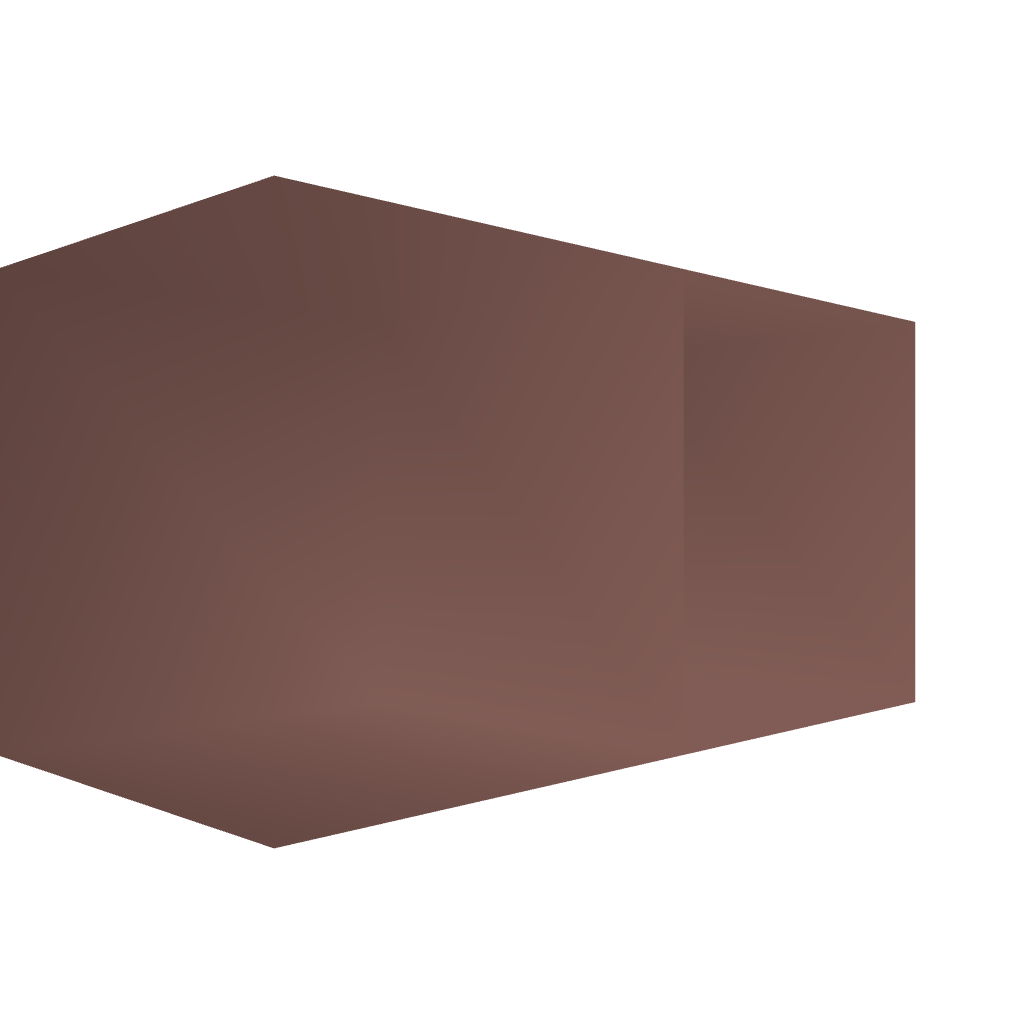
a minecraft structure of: modern teleport bad low quality